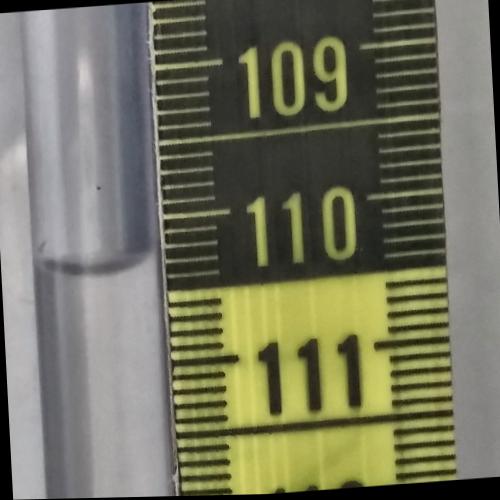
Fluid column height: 110.3 cm